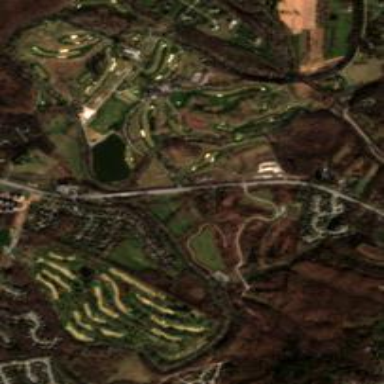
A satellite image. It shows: Golf course surrounded by greenery.